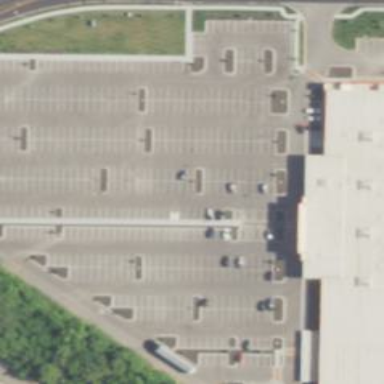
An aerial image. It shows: Parking space.